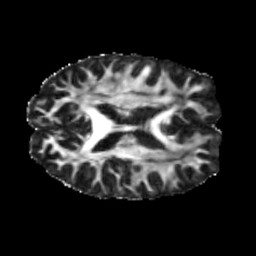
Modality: FA
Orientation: axial
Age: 47
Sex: female
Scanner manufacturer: siemens
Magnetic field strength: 3 T
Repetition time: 3.23 s
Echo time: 0.0892 s